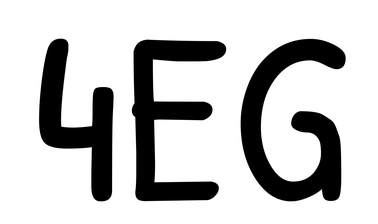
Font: PatrickHand-Regular